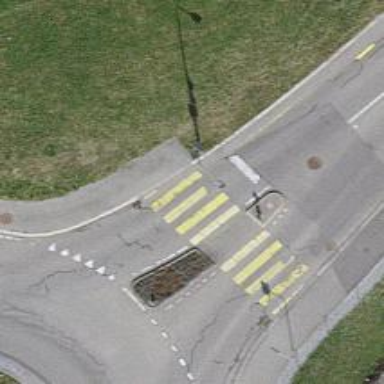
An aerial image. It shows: Zebra crossing with road island.